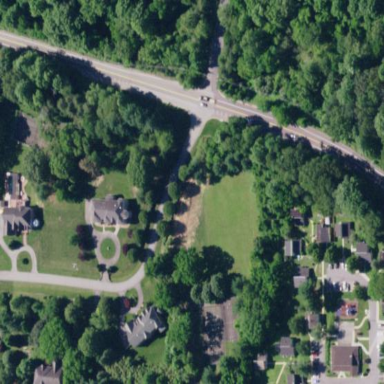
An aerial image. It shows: Neighborhood park designated as leisure land.